Question: I'm developing a neural network application, but I have a problem when I'm trying to print the output of the feedforward: the console shows this value:

The output is always '1 1 1 1 1'
I'm using 3 layers consisting of 2500 input nodes, 1800 hidden nodes, and 5 output nodes.
I'm using sigmoid binary as the activation function, the weight for testing is fixed at 0.5.
When I'm trying to use a very simple architecture (2 input, 3 hidden, 1 output) it works perfectly, but right now with so many nodes I can't manually calculate the output so I don't know if the result is true or false.
Is my code wrong, or can't I give a fixed weight? I only want to do one feedforward, not back-propagation, and the input is random from 0 to 1.
This is network.cpp:
'''
#include <stdio.h>
#include <iostream>
#include "network.h"
#include "neuron.h"
using namespace std;
layer::layer(int numberOfNeuron,int numberOfInput,int numberOfOutput):
neuron_layer(numberOfNeuron)
{
for(int i=0;i<numberOfNeuron;i++)
{
neuron_layer[i] = new neuron(numberOfInput,numberOfOutput);
}
}
layer::~layer()
{
}
int layer::get_number_of_neuron()
{
return neuron_layer.size();
}
network::network(int layerNumber,int hiddenNeuronNumber):
layer_network(layerNumber)
{
this->layer_numbers = layerNumber;
for(int i=0;i<layerNumber;i++)
{
if(i==0)
{
layer_network[i] = new layer(2500,5,hiddenNeuronNumber);
}
else if(i==1)
{
layer_network[i] = new layer(hiddenNeuronNumber,2500,5);
}
else if(i==2)
{
layer_network[i] = new layer(5,hiddenNeuronNumber,1);
}
}
cout<<endl<<"Input layer : "<<layer_network[0]->get_number_of_neuron()<<endl;
cout<<"Hidden layer : "<<layer_network[1]->get_number_of_neuron()<<endl;
cout<<"Output layer : "<<layer_network[2]->get_number_of_neuron()<<endl;
}
network::~network()
{
}
void network::init_input_layer(int inputNeuronNumber,int hiddenNeuronNumber)
{
for(int i=0;i<inputNeuronNumber;i++)
{
for(int j=0;j<hiddenNeuronNumber;j++)
{
layer_network[0]->neuron_layer[i]->outputs[j]->weights = 0.5f;
}
}
}
void network::init_hidden_layer(int inputNeuronNumber,int hiddenNeuronNumber,int outputNeuronNumber)
{
for(int i=0;i<hiddenNeuronNumber;i++)
{
for(int j=0;j<inputNeuronNumber;j++)
{
layer_network[1]->neuron_layer[i]->inputs[j]->weights = layer_network[0]->neuron_layer[j]->outputs[i]->weights;
}
}
for(int k=0;k<hiddenNeuronNumber;k++)
{
for(int l=0;l<outputNeuronNumber;l++)
{
layer_network[1]->neuron_layer[k]->outputs[l]->weights = 0.5f;
}
}
}
void network::init_ouput_layer(int hiddenNeuronNumber,int outputNeuronNumber)
{
for(int i=0;i<outputNeuronNumber;i++)
{
for(int j=0;j<hiddenNeuronNumber;j++)
{
layer_network[2]->neuron_layer[i]->inputs[j]->weights = layer_network[1]->neuron_layer[j]->inputs[i]->weights;
}
}
}
'''
This is neuron.cpp:
'''
#include "neuron.h"
#include <stdio.h>
#include <iostream>
using namespace std;
synapse::synapse()
{
}
synapse::~synapse()
{
}
neuron::neuron(int numberOfInput,int numberOfOutput):
inputs(numberOfInput),outputs(numberOfOutput)
{
for(int i=0;i<numberOfInput;i++)
{
inputs[i] = new synapse();
}
for(int i=0;i<numberOfOutput;i++)
{
outputs[i] = new synapse();
}
}
neuron::~neuron()
{
}
int neuron::get_input_size()
{
int input_length;
input_length=(int) inputs.size();
return input_length;
}
int neuron::get_output_size()
{
int output_length;
output_length=(int) outputs.size();
return output_length;
}
void neuron::input_fire()
{
output_value = inputs[0]->activation_values;
for(int i=0;i<get_output_size();i++)
{
outputs[i]->activation_values = output_value;
}
}
void neuron::fire()
{
output_value = 0.0f;
for(int i=0;i<get_input_size();i++)
{
output_value+=(inputs[i]->activation_values)*(inputs[i]->weights);
}
//cout<<endl<<"Before Sigmoid"<<output_value;
output_value = 1.0f / (1.0f+ exp(-output_value));
//cout<<" After Sigmoid"<<output_value;
for(int i=0;i<get_output_size();i++)
{
outputs[i]->activation_values = output_value;
}
}
'''
I think I don't need to post neuron.h and network.h since both of them only consist of declarations. I define the functions in the .cpp. This is how I created the object:
'''
srand (time(NULL));
float inputTest[2500];
network test(3,1800);
test.init_network(1800);
for(int i=0;i<2500;i++)
{
inputTest[i]=(float)rand()/(float)RAND_MAX;
}
test.feedforward(inputTest);
'''
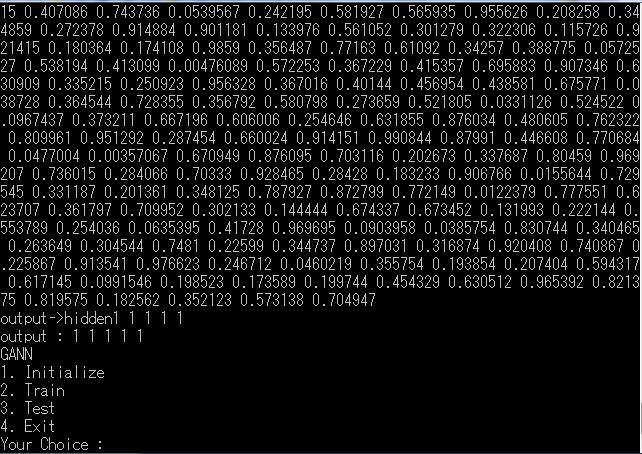
Answer: I didn't check your code but...
No, you can't use fixed weight like that. Each node in your hidden layer will get larger and larger values as you increase the amount of inputs. Sigmoid will scale the large values to 1.
Think about it:
Let's say that you have 100 inputs each having "random" input value of 0.1. For simplicity, let's just forget everything else. Since your weights are constant 0.5, all the nodes in the hidden layer will get a same value that consists of "sigmoided" sum of each input*weight, that is sigm(0.1*0.5*100) = sigm(5) -> ~1
So, the more you have positive inputs with constant positive weights the more close all the hidden layers' outputs will become to 1.